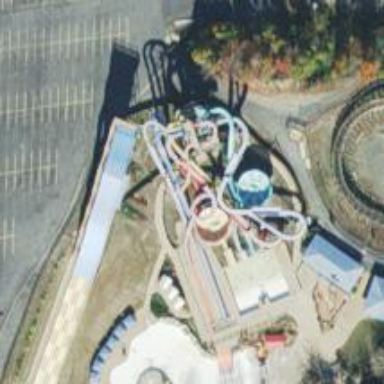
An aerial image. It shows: Water slide attraction.